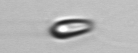
Label: Chrysochromulina